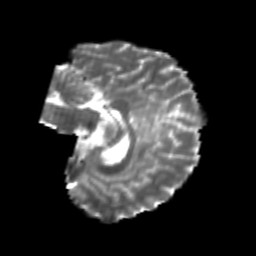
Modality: T2w
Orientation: sagittal
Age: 20
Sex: female
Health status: healthy
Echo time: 0.074 s